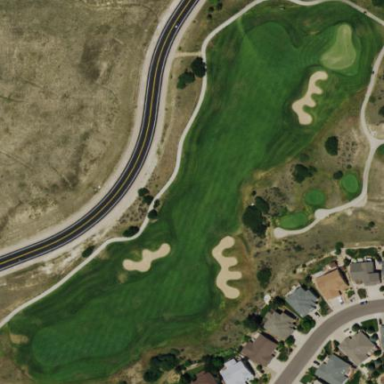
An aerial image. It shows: Area with grass used as rough in golf course.